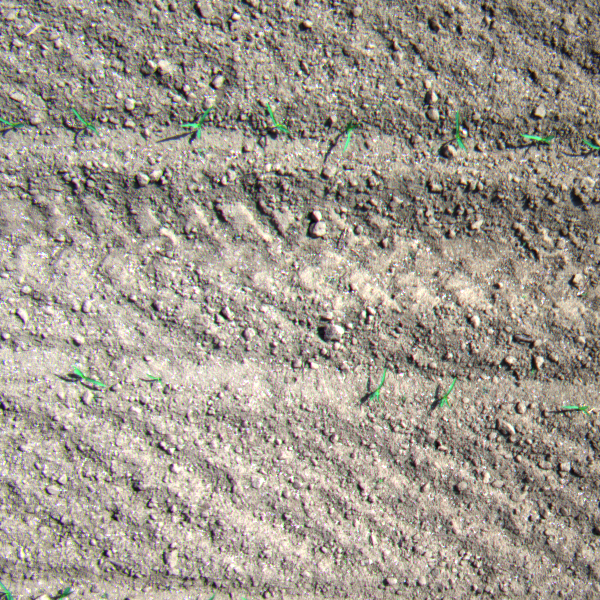
Acquisition date: 2023-05-25
Tile: 0500
Annotated plant instances:
label: maize
label: maize
label: maize
label: amaranth
label: amaranth
label: maize
label: maize
label: maize
label: amaranth
label: weed_other
label: weed_other
label: amaranth
label: amaranth
label: maize
label: weed_other
label: weed_other
label: maize
label: weed_other
label: weed_other
label: amaranth
label: amaranth
label: amaranth
label: amaranth
label: amaranth
label: weed_other
label: weed_other
label: weed_other
label: weed_other
label: weed_other
label: weed_other
label: weed_other
label: weed_other
label: weed_other
label: weed_other
label: weed_other
label: weed_other
label: weed_other
label: weed_other
label: weed_other
label: weed_other
label: maize
label: weed_other
label: maize
label: maize
label: weed_other
label: maize
label: weed_other
label: maize
label: weed_other
label: amaranth
label: weed_other
label: weed_other
label: weed_other
label: maize
label: maize
label: amaranth
label: amaranth
label: maize
label: maize
label: weed_other
label: weed_other
label: weed_other
label: weed_other
label: weed_other
label: weed_other
label: weed_other
label: weed_other